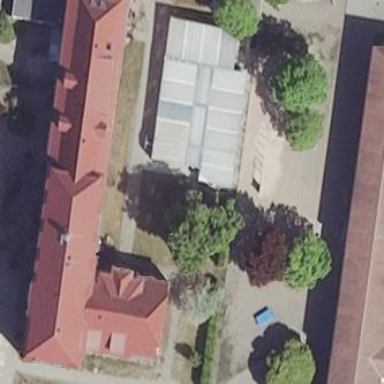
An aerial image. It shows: School building.